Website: lowes
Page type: stored-credit-cards
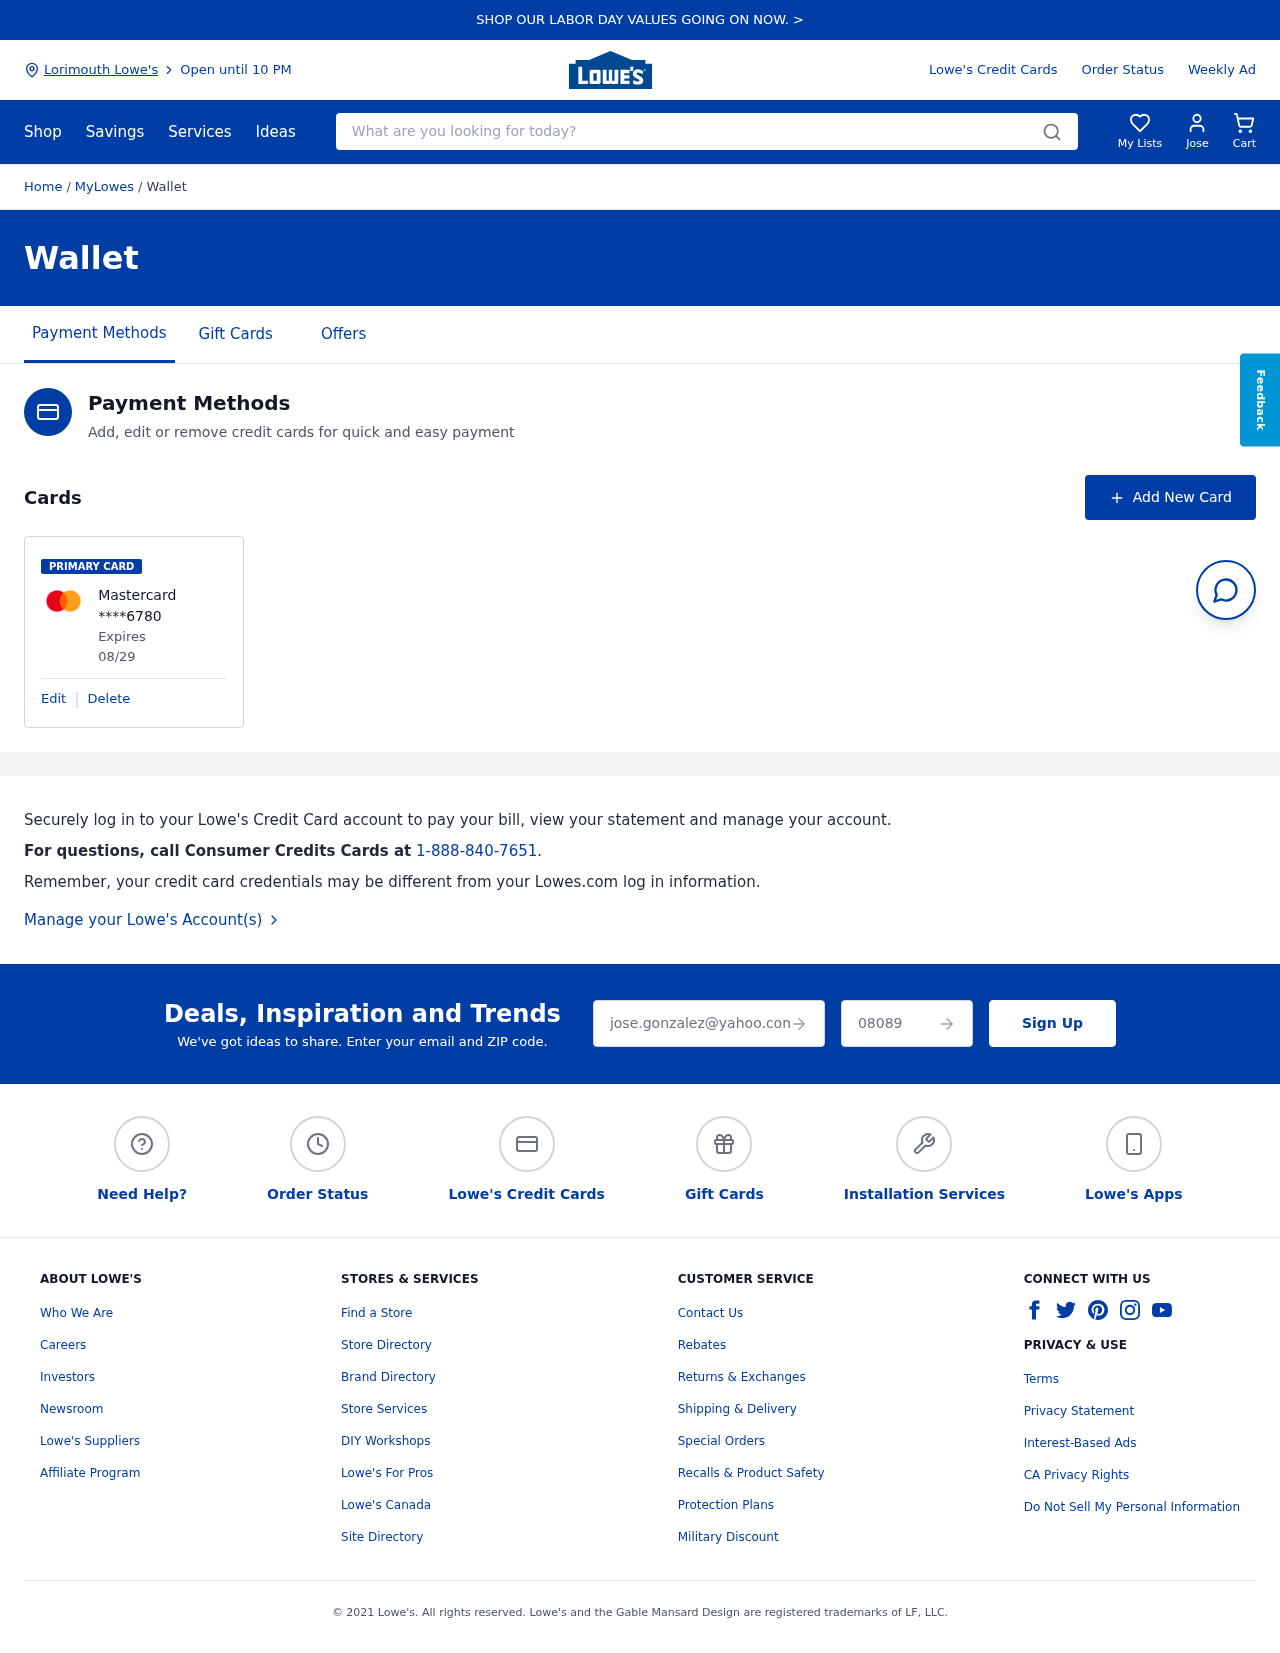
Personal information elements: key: PII_CARD_EXPIRY
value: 08/29
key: PII_CARD_LAST4
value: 6780
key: PII_CARD_TYPE
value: Mastercard
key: PII_CITY
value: Lorimouth Lowe's
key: PII_EMAIL
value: jose.gonzalez@yahoo.com
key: PII_FIRSTNAME
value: Jose
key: PII_POSTCODE
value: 08089
Search elements: key: HEADER_SEARCH
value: What are you looking for today?